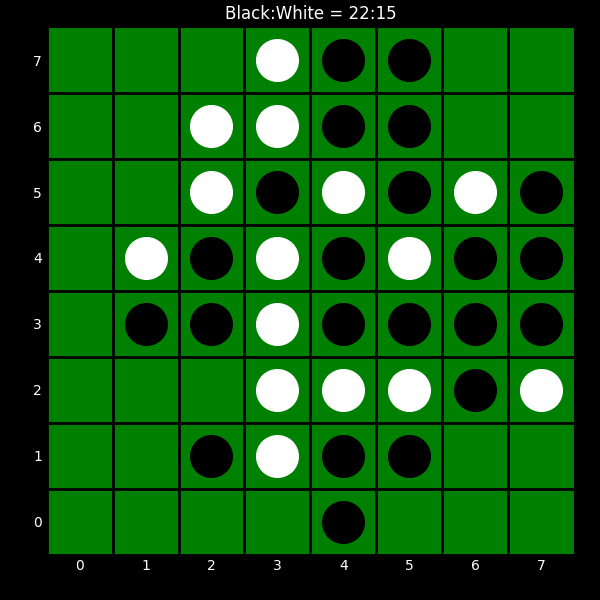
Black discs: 22
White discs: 15